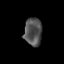
Tissue: skin
Cell type: Others
Senescence score: 0.2468
Nuclear area (px): 490
Mean DAPI intensity: 81.039